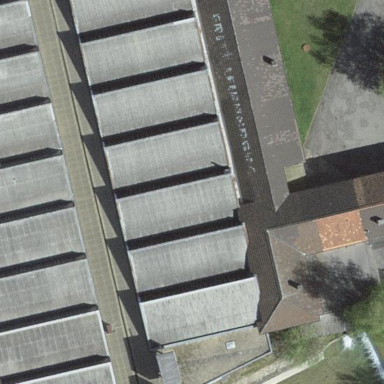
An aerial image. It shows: Industrial building.